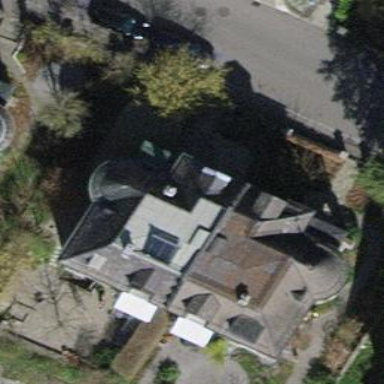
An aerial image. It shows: House with quadruple saltbox roof shape.